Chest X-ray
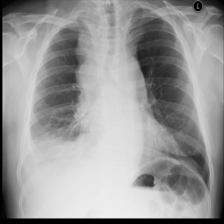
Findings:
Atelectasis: positive
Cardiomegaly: negative
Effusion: positive
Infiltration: positive
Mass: negative
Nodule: negative
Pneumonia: negative
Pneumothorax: negative
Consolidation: negative
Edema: negative
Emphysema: negative
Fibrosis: negative
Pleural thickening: negative
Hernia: negative